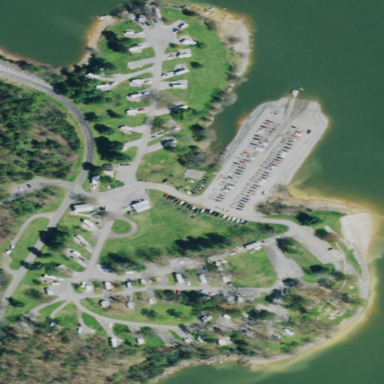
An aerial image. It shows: Caravan site for tourism.